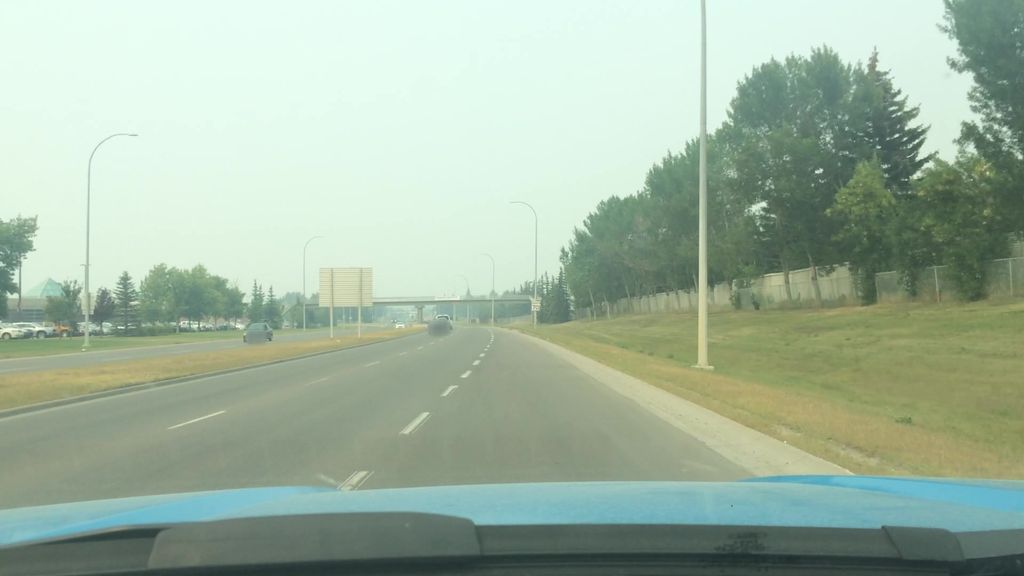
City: calgary